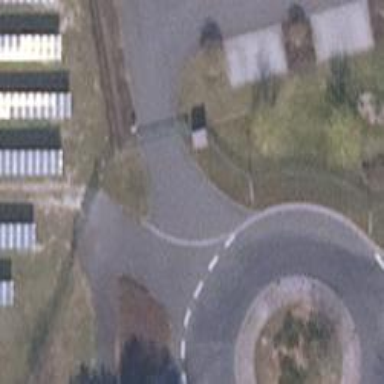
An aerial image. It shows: Unclassified road that forms roundabout at the junction.